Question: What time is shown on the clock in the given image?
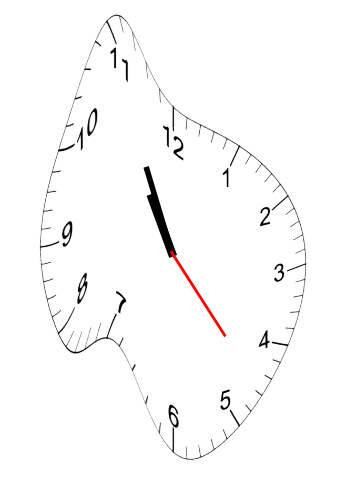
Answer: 10:55:23